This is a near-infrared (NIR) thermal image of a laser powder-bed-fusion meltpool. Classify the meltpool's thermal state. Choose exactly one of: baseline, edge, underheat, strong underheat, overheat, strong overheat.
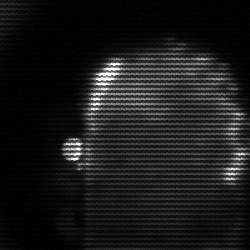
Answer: baseline